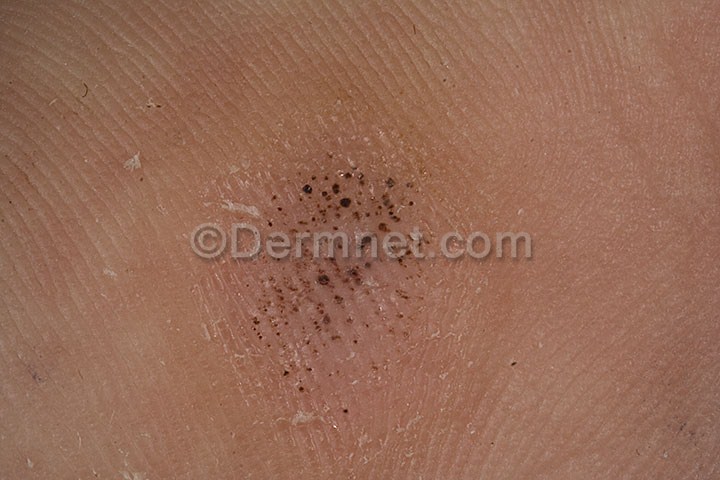
Disease: Warts Molluscum and other Viral Infections